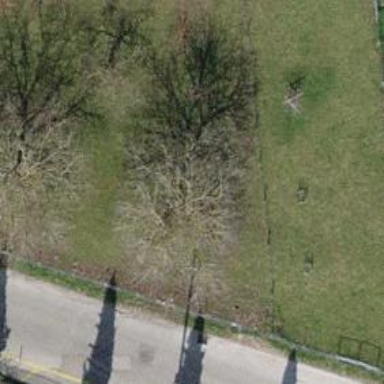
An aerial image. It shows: Hedge acting as barrier.